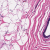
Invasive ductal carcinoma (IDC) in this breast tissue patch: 0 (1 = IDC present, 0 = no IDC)